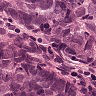
Metastatic tissue present: yes